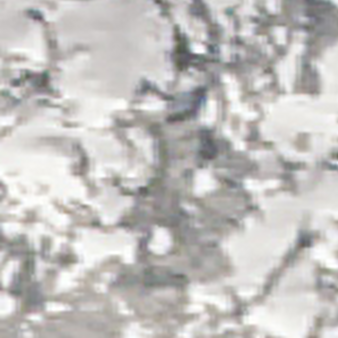
Label: other